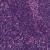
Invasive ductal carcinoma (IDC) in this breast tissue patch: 0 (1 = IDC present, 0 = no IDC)